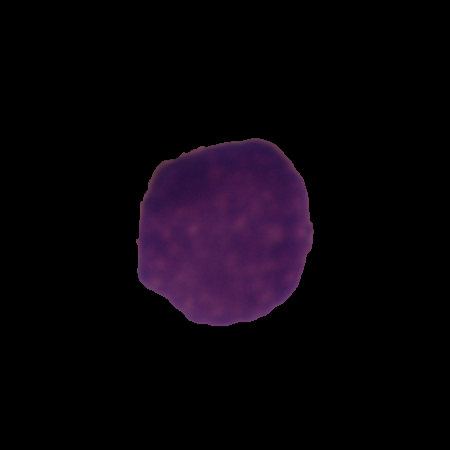
Label: healthy